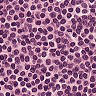
Metastatic tissue present: no